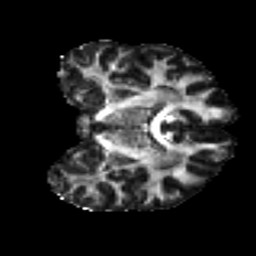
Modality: FA
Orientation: coronal
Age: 43
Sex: male
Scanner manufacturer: ge
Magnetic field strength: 3 T
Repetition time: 7.8 s
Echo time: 0.0611 s